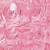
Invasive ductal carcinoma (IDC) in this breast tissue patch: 0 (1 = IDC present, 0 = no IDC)